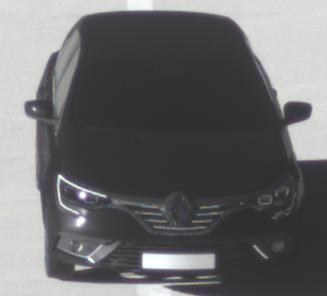
Make: Renault
Model: Mégane ENERGY TCe 100
Detailed model: Mégane (IV)
Model produced from: 2016/03
Model produced until: 2018/08
Doors: 5
Color: black
Road condition: dry road
Daytime: morning or afternoon
Contrast: high contrast